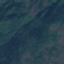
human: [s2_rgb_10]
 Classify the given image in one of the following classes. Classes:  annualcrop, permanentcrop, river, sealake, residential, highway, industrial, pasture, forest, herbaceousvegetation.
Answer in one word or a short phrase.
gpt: Forest